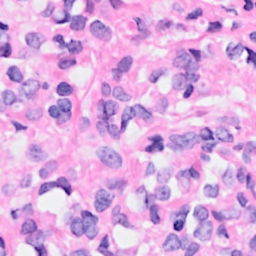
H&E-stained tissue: Breast